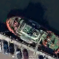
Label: Towing_vessel